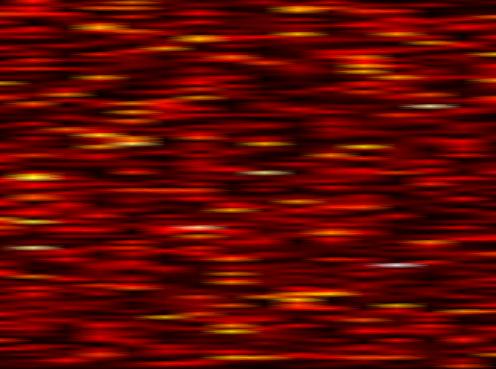
Label: FOFDM